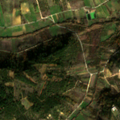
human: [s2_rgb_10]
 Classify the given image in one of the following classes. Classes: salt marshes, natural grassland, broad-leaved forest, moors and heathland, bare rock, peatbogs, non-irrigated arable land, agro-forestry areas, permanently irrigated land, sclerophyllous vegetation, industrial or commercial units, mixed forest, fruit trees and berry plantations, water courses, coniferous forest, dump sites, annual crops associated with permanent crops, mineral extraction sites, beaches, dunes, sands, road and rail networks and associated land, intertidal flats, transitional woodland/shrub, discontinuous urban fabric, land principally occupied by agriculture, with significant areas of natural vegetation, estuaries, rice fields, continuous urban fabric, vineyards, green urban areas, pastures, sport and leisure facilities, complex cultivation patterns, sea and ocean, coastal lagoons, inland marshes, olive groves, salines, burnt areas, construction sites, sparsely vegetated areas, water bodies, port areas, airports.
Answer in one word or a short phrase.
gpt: complex cultivation patterns, land principally occupied by agriculture, with significant areas of natural vegetation, moors and heathland